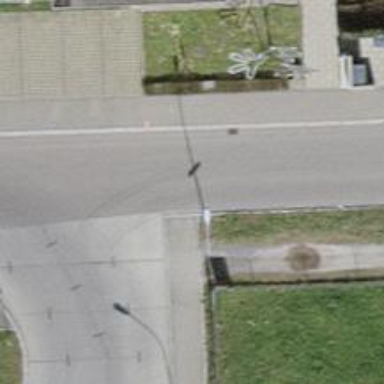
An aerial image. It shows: Compacted footway crossing.